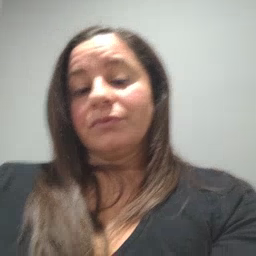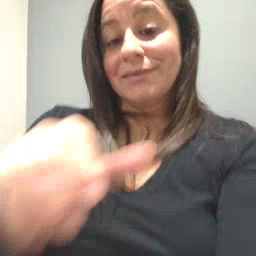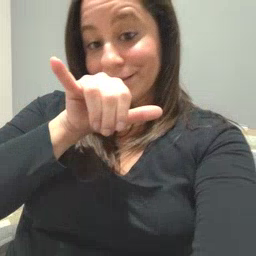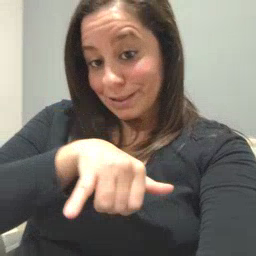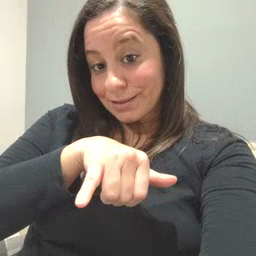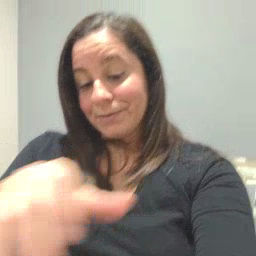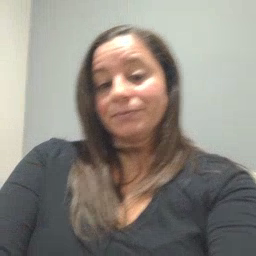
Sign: stay